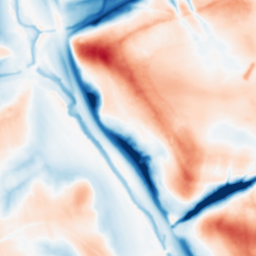
Category: multiscale
Decomposition family: dog_multiscale
Decomposition parameters: sigma_ratio: 1.6
n_scales: 6
base_sigma: 1
Upsampling method: quadratic
Upsampling parameters: scale: 4
Upsampling scale: 4